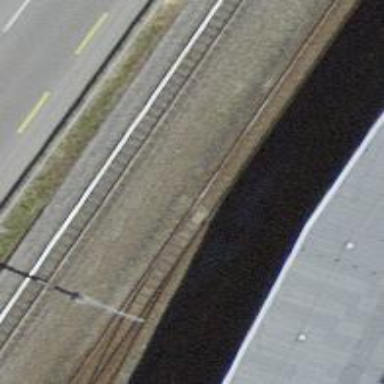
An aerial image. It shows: Railway switch.